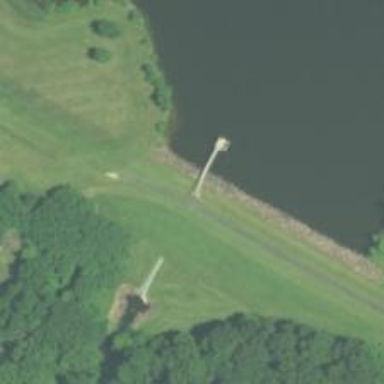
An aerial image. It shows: Aqueduct bridge.